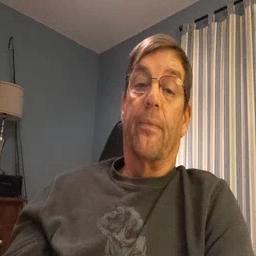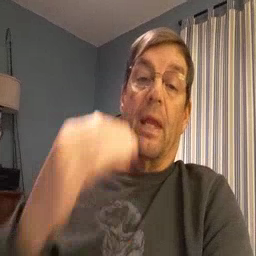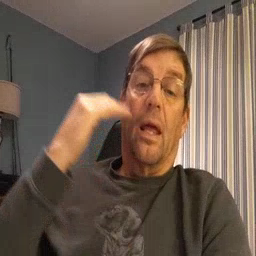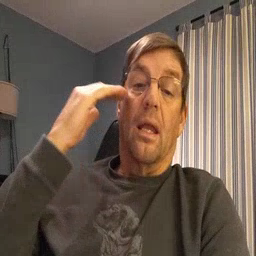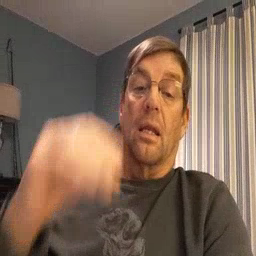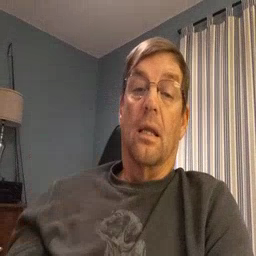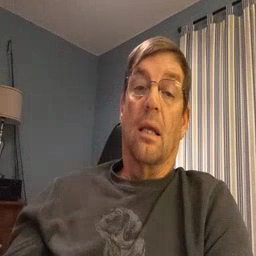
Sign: head